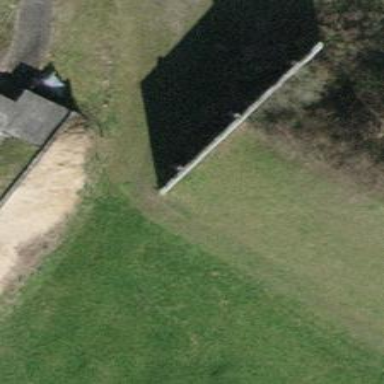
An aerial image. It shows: Wall barrier.